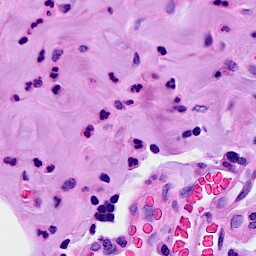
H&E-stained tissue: Breast